Question: Count the number of objects in the diagram.
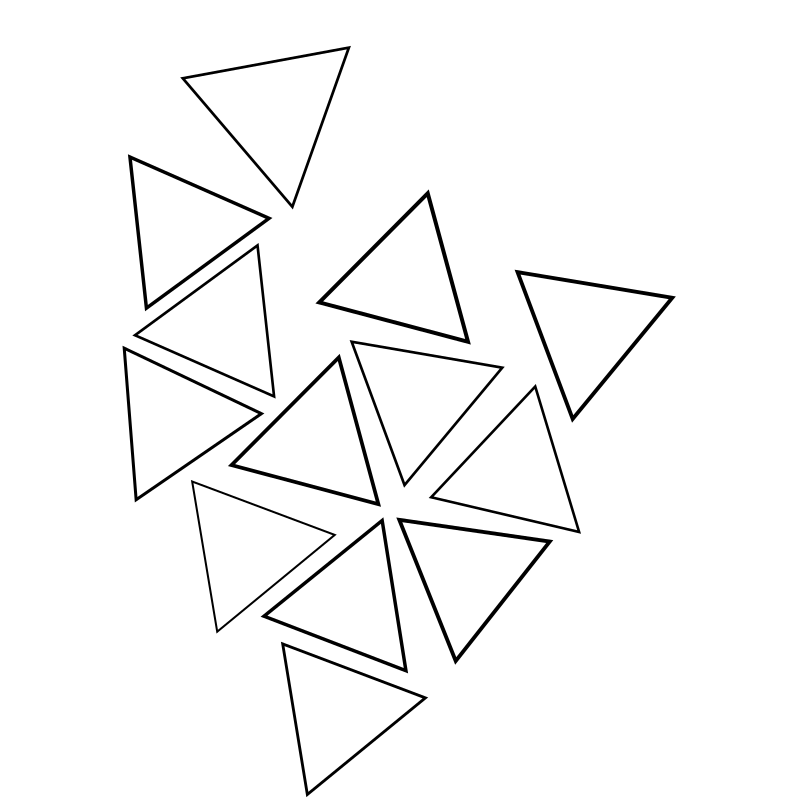
Answer: 13